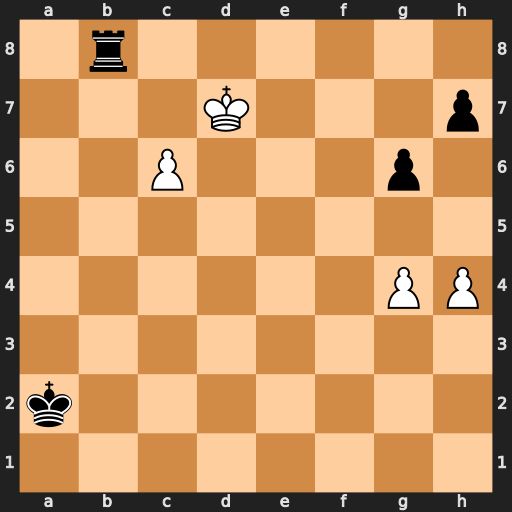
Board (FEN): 1r6/3K3p/2P3p1/8/6PP/8/k7/8
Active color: w
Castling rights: -
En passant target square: -
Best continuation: c7 Rb4 c8=Q